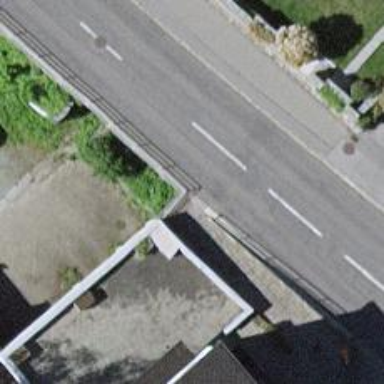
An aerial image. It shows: Retaining wall.